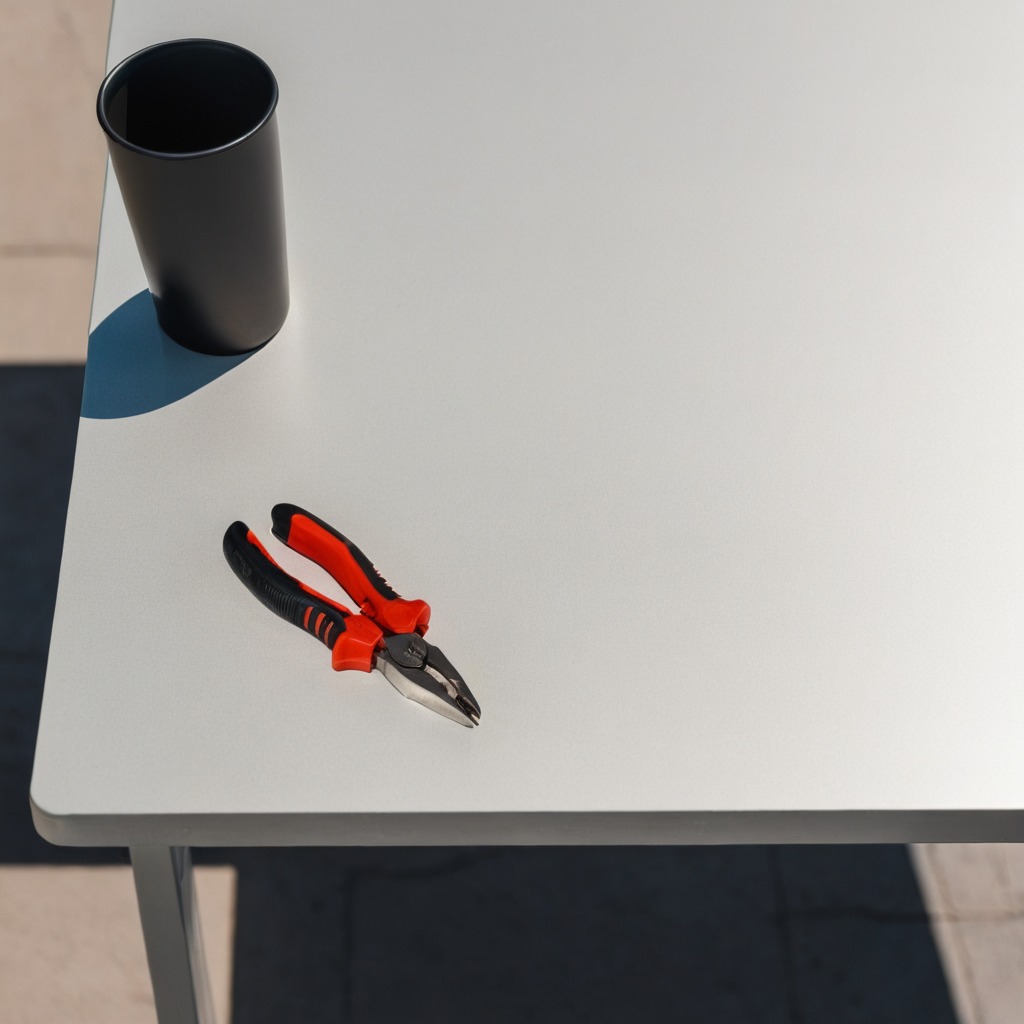
A plier is lying on a clean utility table in a temporary outdoor tool station.